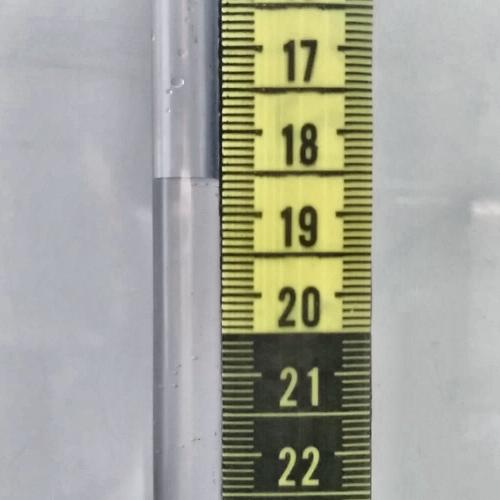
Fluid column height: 18.6 cm